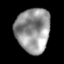
Tissue: lung
Cell type: Epithelial cells
Senescence score: 0.1887
Nuclear area (px): 1487
Mean DAPI intensity: 149.255